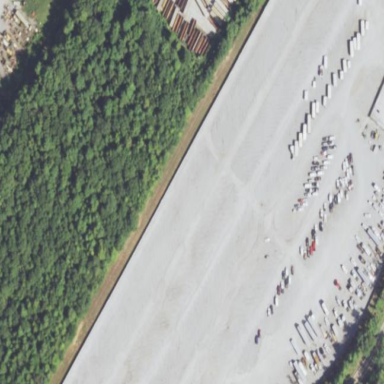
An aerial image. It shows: Scrap yard situated in industrial area.